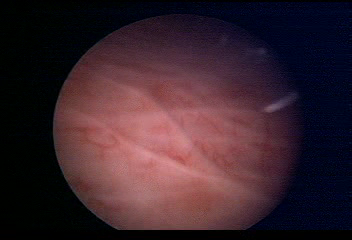
Modality: WLC
Class: Normal mucosa
Bladder cancer association: No